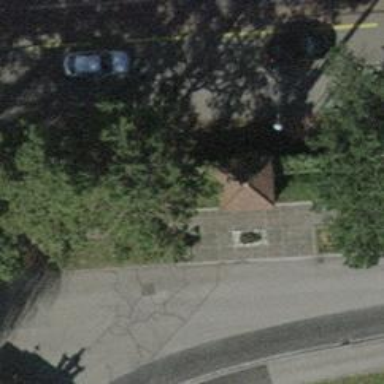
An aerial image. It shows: Tomb in historic cemetery.